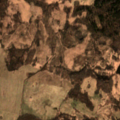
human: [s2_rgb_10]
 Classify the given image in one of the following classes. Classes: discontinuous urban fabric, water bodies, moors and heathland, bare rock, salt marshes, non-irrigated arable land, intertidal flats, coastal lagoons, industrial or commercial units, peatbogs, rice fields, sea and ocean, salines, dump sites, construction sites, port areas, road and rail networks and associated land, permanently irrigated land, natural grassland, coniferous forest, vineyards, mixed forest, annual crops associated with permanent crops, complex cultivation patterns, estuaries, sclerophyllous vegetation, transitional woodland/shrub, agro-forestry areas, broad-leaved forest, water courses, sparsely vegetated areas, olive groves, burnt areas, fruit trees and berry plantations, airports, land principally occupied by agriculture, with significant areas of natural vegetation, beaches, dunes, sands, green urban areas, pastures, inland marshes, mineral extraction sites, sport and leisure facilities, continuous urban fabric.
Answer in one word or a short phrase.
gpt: pastures, land principally occupied by agriculture, with significant areas of natural vegetation, broad-leaved forest, transitional woodland/shrub